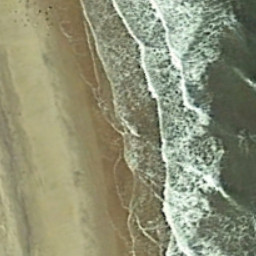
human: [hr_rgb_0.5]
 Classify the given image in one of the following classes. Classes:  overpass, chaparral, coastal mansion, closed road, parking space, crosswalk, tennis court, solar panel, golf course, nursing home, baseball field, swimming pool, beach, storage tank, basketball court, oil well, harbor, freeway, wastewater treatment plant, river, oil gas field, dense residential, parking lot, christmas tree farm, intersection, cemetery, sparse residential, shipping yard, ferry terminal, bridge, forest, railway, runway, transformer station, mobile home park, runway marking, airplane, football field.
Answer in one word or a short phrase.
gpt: beach